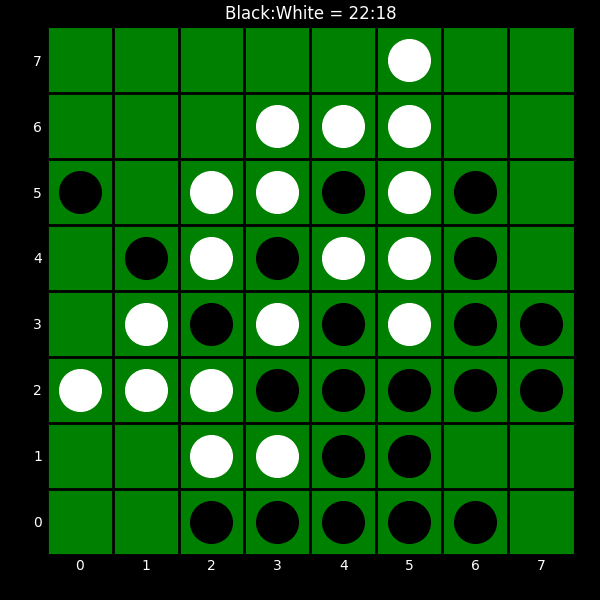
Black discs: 22
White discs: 18